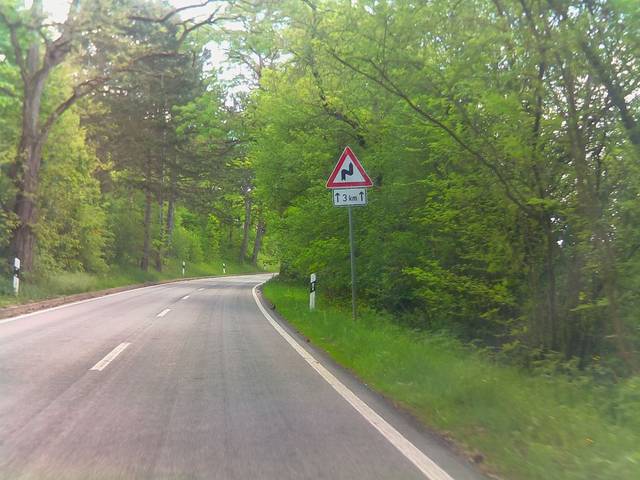
Region: Germany
Coordinates: 50.53, 10.545